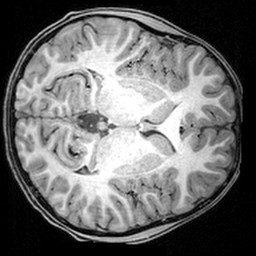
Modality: T1w
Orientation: axial
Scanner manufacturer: siemens
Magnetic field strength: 3 T
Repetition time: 1.9 s
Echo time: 0.00397 s